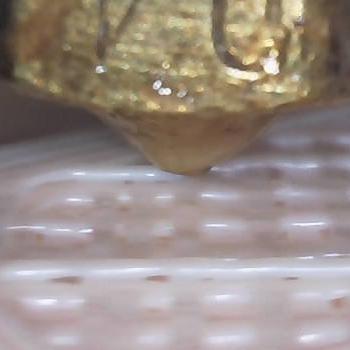
Flow rate: 56%